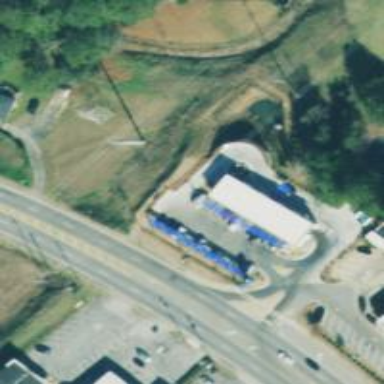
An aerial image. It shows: Service road passing through building tunnel.